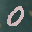
Label: 0